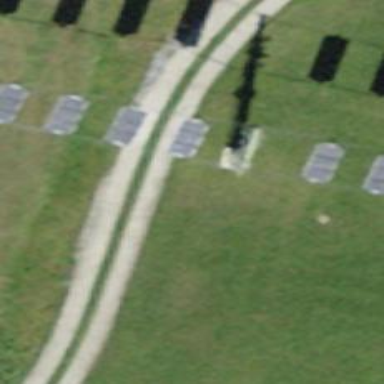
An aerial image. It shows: Pylon used for aerialway.